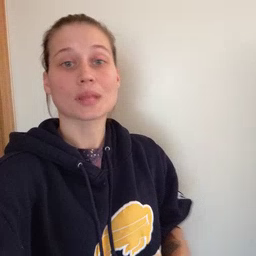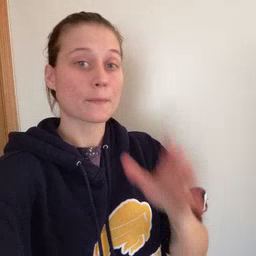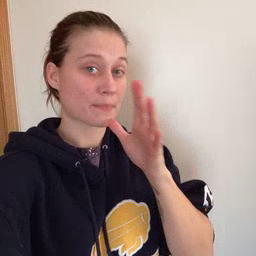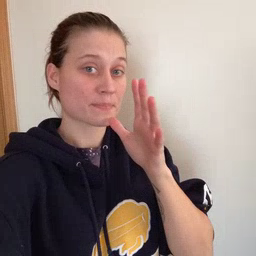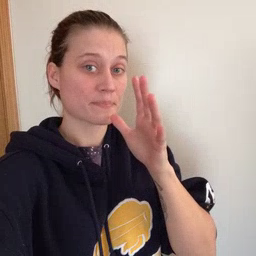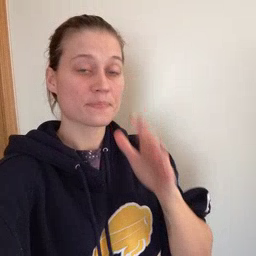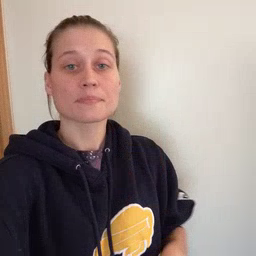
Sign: mom